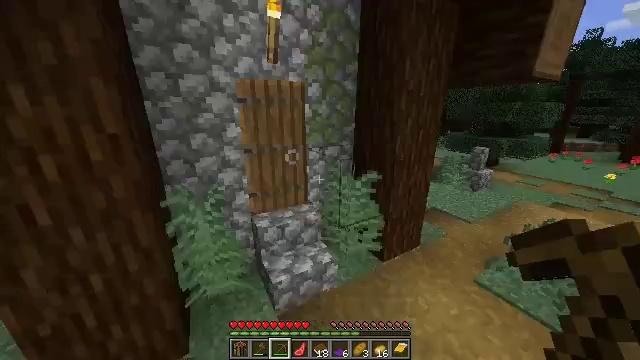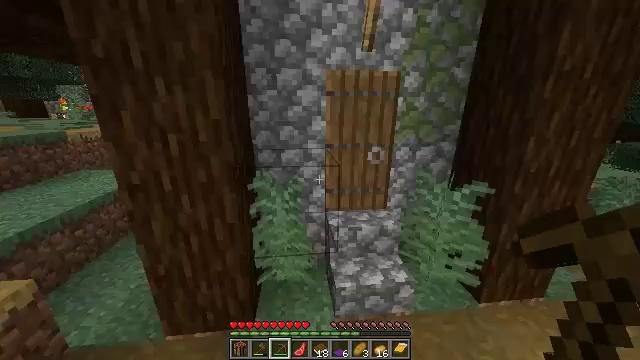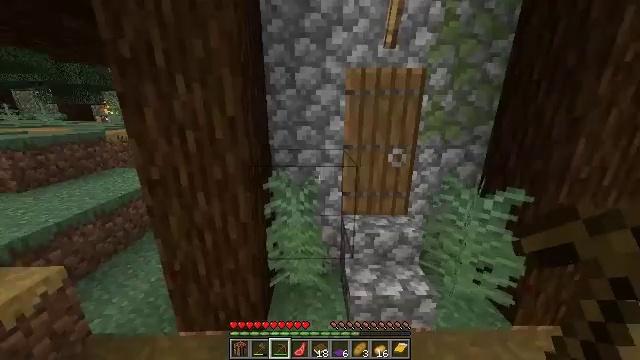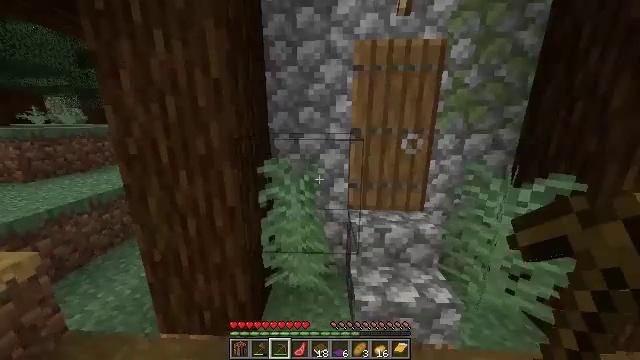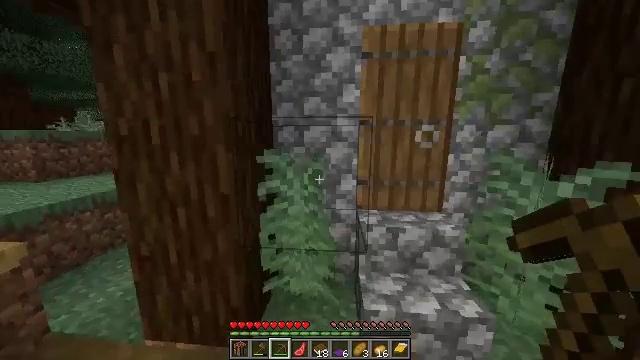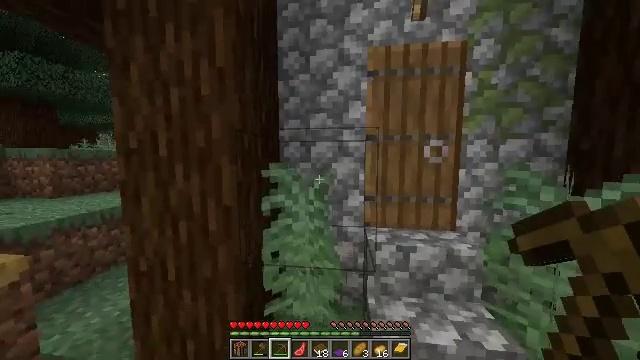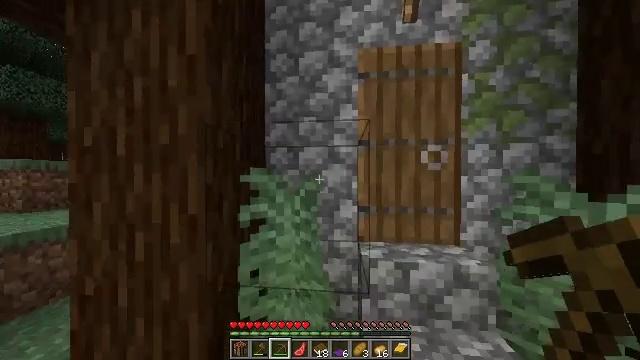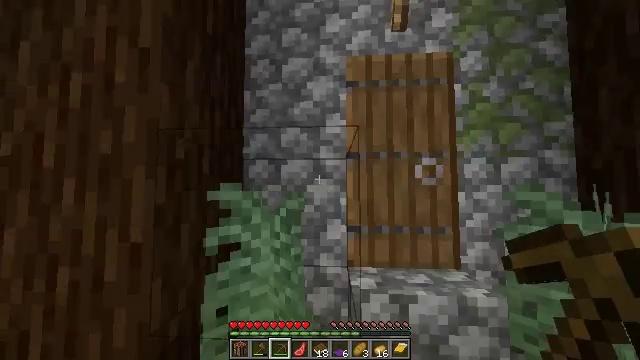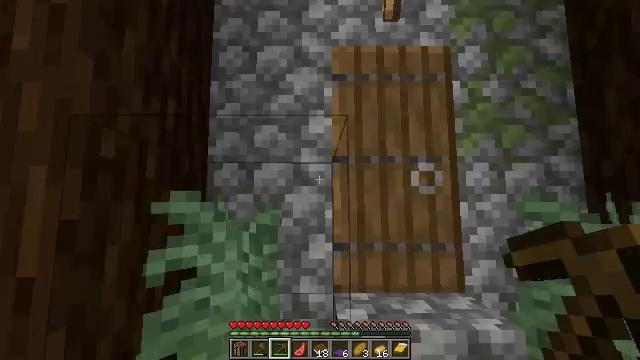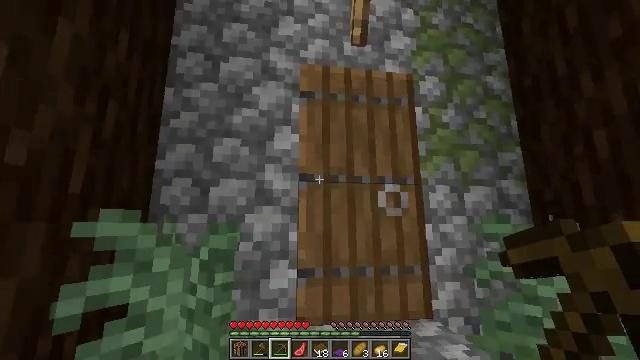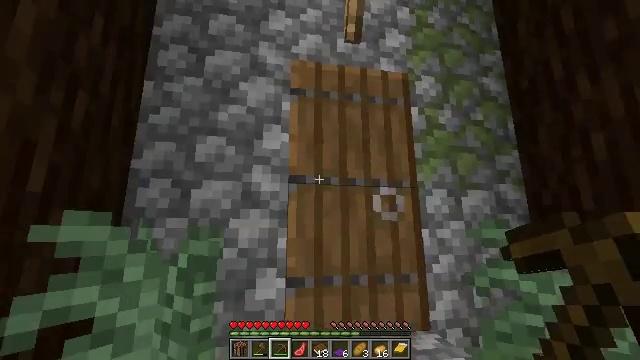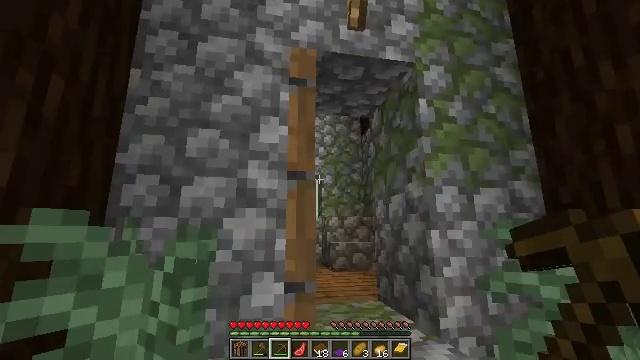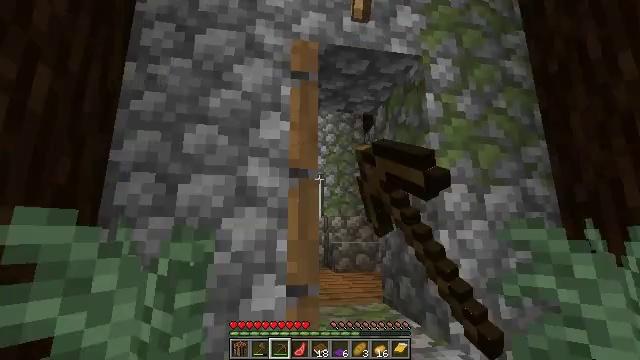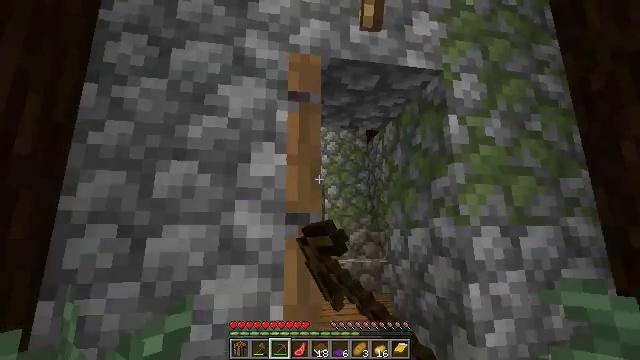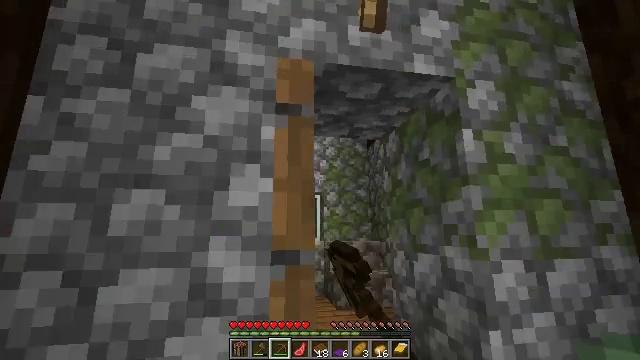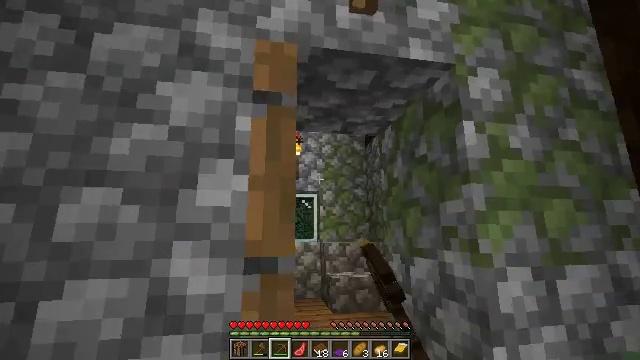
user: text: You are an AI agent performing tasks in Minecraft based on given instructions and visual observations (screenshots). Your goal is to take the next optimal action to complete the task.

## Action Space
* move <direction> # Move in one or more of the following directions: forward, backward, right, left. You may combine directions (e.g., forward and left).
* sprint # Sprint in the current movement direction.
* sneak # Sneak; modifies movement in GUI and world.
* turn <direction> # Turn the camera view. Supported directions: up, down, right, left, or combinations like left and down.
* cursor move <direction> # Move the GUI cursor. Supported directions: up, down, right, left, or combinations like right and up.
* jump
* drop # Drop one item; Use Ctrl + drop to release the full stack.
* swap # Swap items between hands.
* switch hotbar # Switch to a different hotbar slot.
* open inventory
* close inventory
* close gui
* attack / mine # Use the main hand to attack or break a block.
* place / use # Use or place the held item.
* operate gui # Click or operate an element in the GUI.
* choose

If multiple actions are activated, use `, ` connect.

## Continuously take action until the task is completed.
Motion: motion action
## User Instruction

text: Gather the purple carpet by attacking it.
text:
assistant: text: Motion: move forward, turn left
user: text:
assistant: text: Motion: move forward, turn left and up
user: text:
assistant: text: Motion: move forward, turn left and up
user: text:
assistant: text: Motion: move forward, turn left and up
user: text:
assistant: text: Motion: move forward, turn left and up
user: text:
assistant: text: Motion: move forward, turn up
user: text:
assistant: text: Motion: turn right and up
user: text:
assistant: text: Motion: turn right and up
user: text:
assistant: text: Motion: turn right and up
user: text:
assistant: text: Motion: turn right and up
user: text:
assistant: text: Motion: move forward, use / place
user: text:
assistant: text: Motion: move forward, use / place
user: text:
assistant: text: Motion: move forward, use / place
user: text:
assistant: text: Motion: move forward and move right
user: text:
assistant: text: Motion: move forward and move right
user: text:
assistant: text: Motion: move forward and move right
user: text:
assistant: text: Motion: move forward, turn left and down
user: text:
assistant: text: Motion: move forward, turn left and down
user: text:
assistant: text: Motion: move forward, turn left and down
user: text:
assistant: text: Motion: move forward, turn right and down
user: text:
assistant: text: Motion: move forward, turn right and down
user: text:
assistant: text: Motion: move forward, turn right and down
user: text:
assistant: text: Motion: move forward, turn down
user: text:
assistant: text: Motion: move forward, turn down
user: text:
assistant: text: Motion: move forward, turn left and down
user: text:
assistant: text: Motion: turn left and down
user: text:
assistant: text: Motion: turn left and down
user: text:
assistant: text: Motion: turn left and down
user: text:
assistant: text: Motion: turn left and down
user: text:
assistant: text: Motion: turn left and down